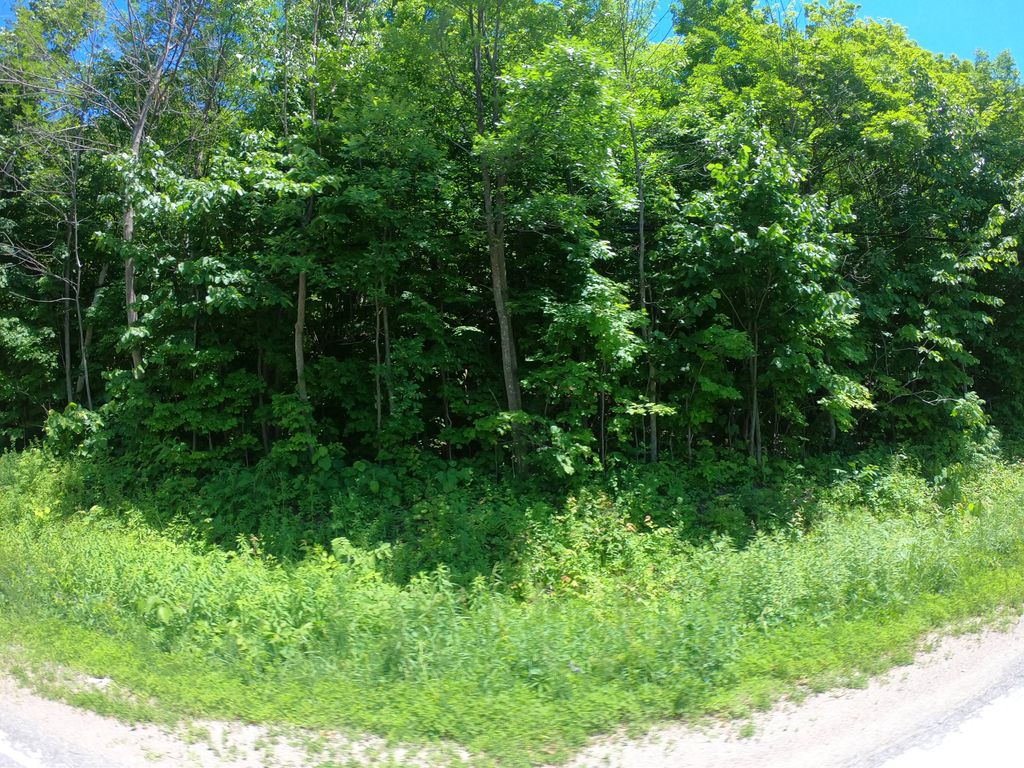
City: ottawa-gatineau